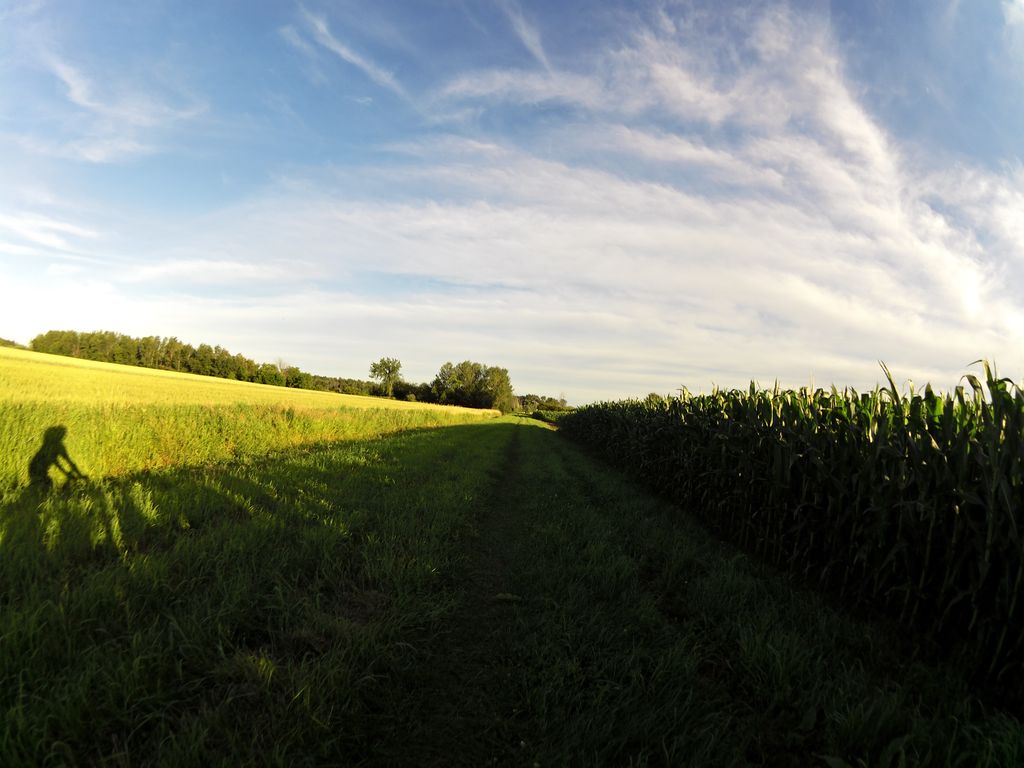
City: ottawa-gatineau